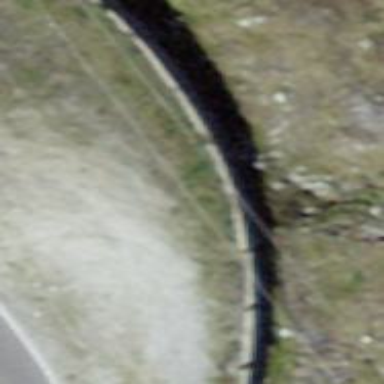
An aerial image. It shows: Retaining wall.